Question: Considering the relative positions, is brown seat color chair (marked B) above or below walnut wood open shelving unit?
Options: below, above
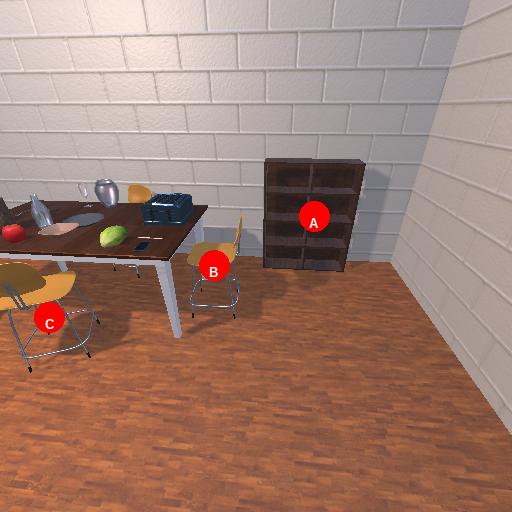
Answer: below